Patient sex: M
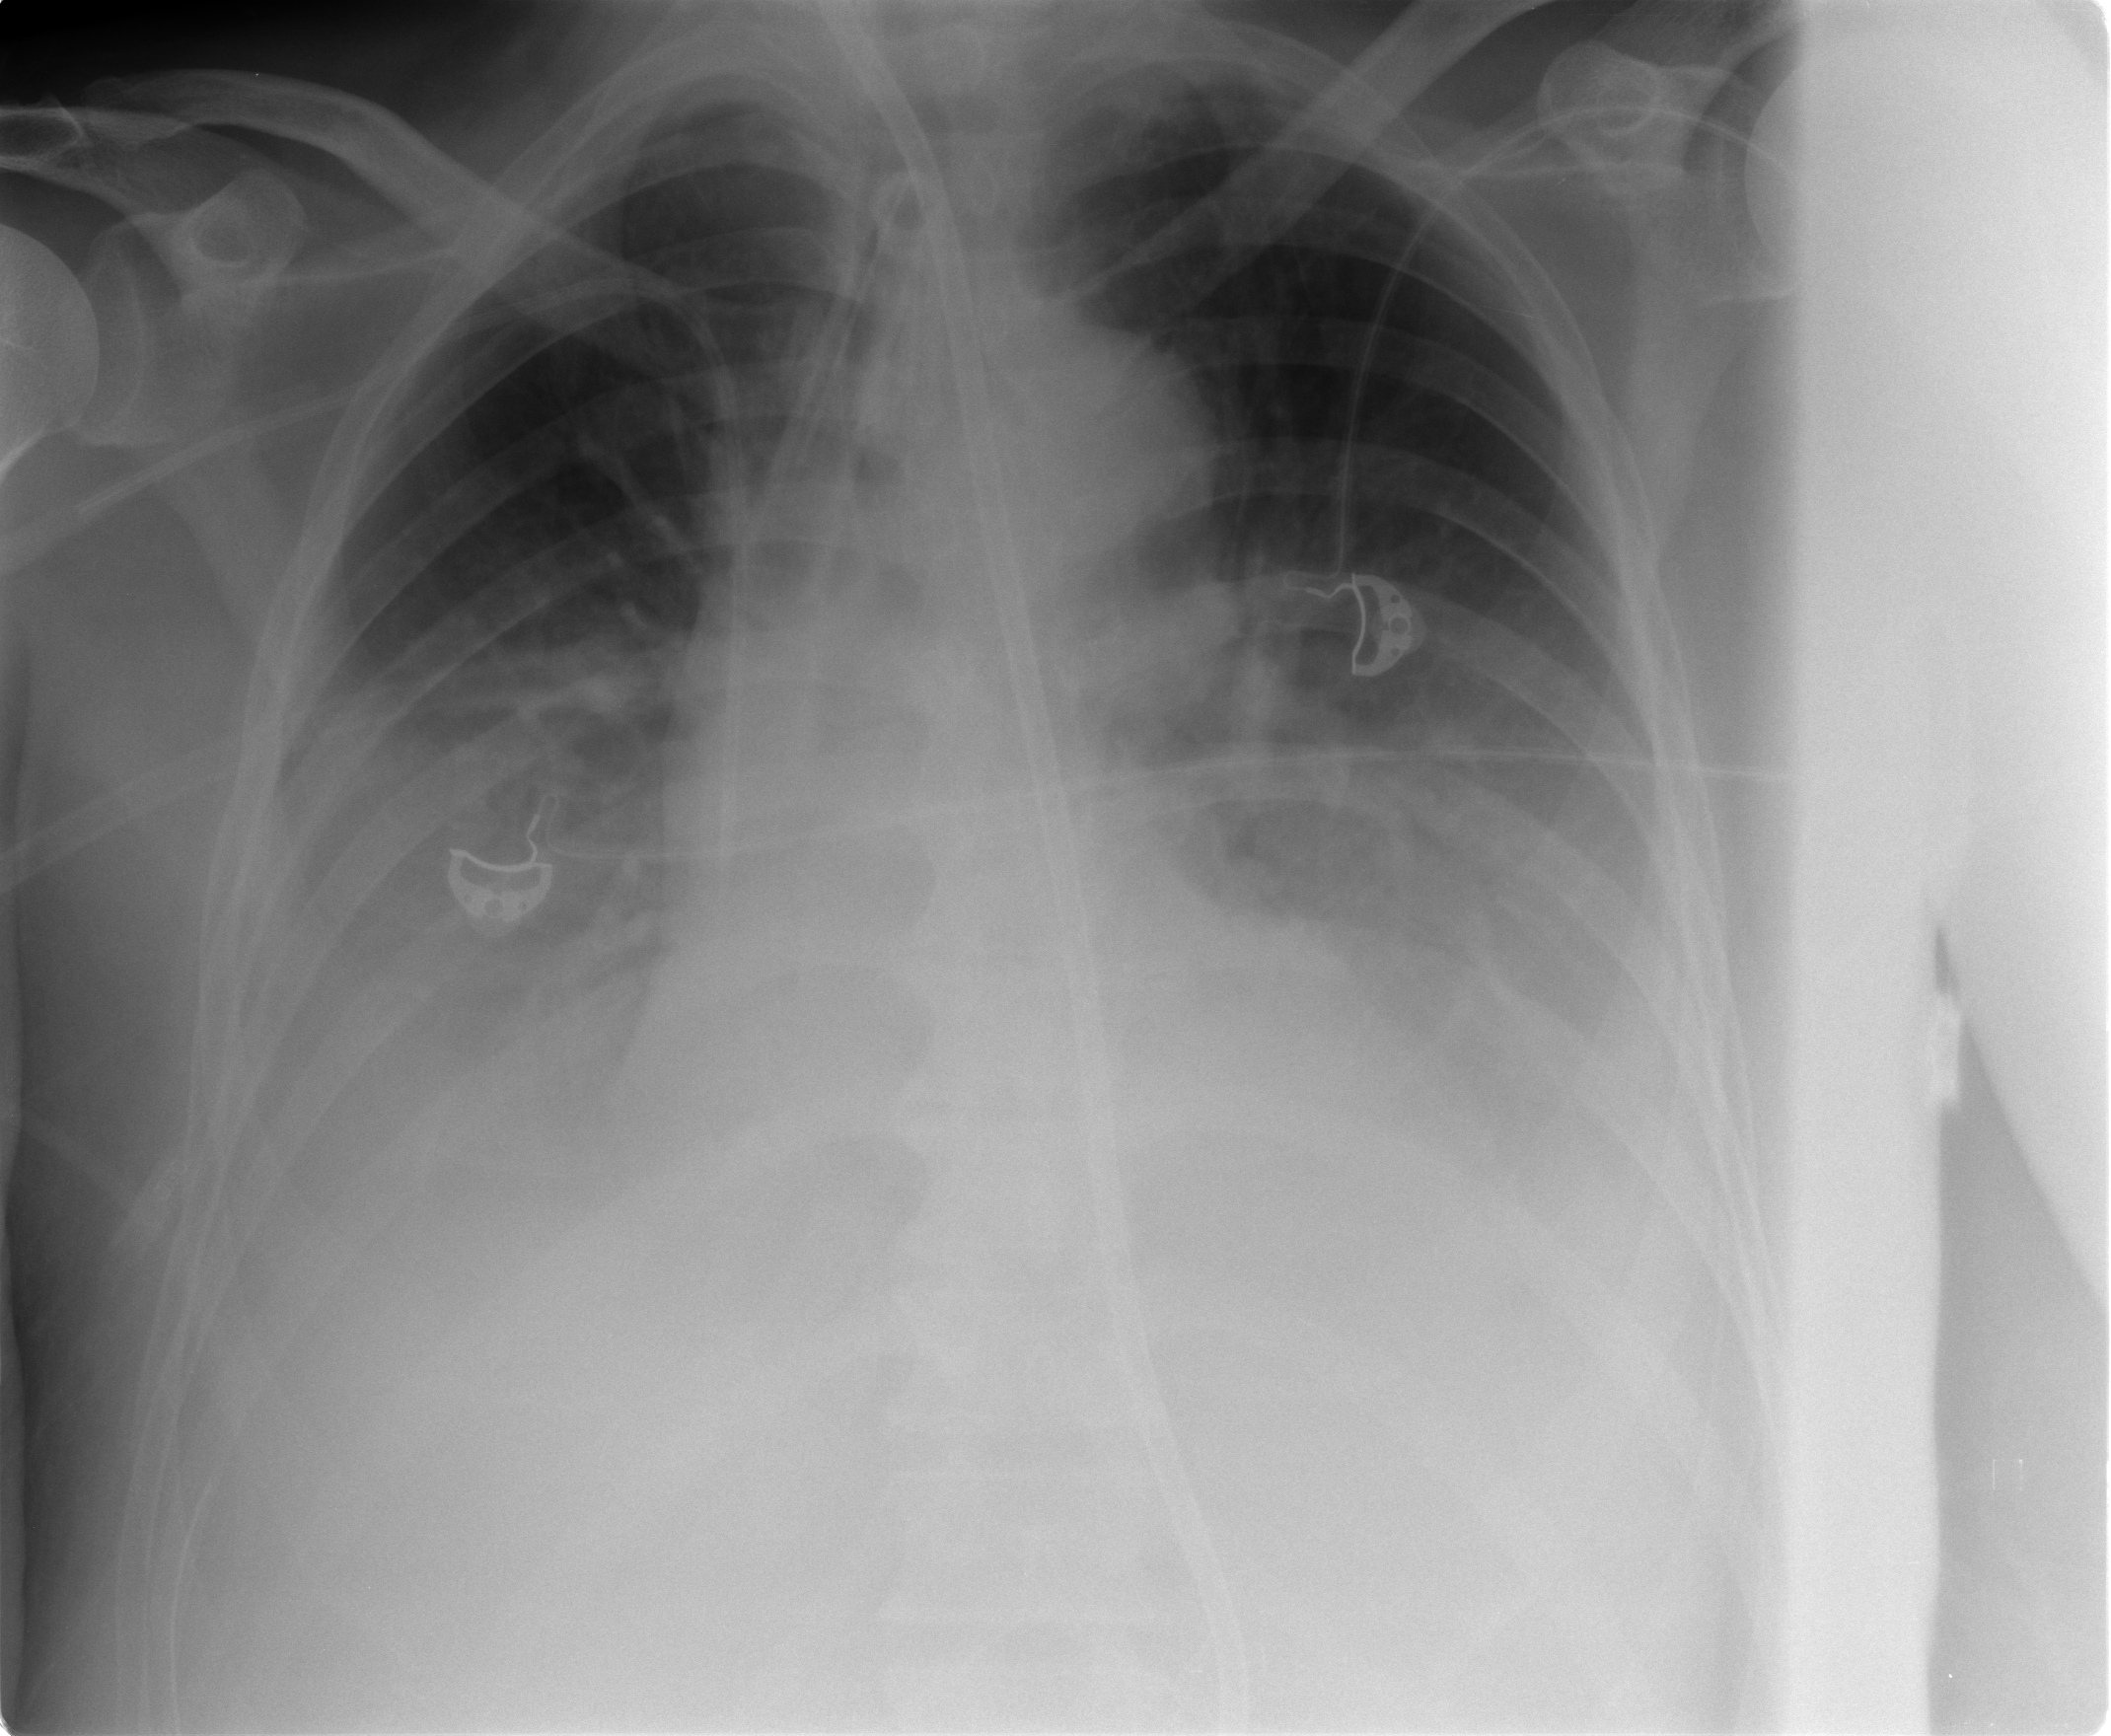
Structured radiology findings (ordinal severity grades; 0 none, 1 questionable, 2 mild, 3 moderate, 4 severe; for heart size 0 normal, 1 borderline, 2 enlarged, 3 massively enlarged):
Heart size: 0
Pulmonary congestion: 0
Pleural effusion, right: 3
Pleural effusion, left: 3
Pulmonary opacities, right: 0
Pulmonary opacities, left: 0
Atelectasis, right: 2
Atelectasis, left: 2